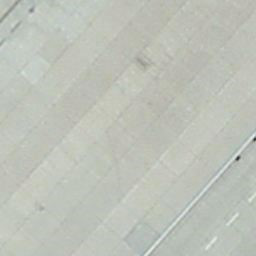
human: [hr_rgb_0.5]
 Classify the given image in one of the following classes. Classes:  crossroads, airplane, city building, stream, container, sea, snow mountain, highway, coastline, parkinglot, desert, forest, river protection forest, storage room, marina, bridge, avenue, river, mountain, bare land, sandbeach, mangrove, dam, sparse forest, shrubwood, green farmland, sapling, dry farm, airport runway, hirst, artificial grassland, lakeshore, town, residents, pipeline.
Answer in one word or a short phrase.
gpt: airport runway